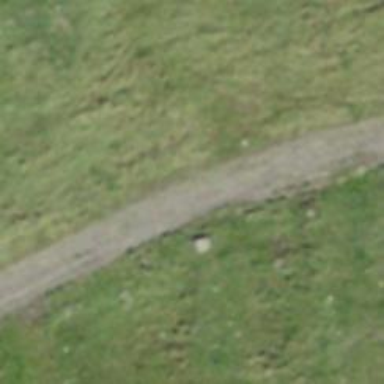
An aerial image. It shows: Gravel track with grade4 tracktype.